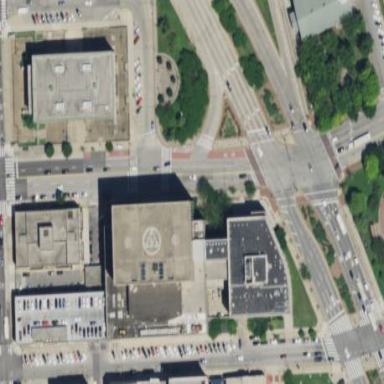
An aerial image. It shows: Office building serving as police station.